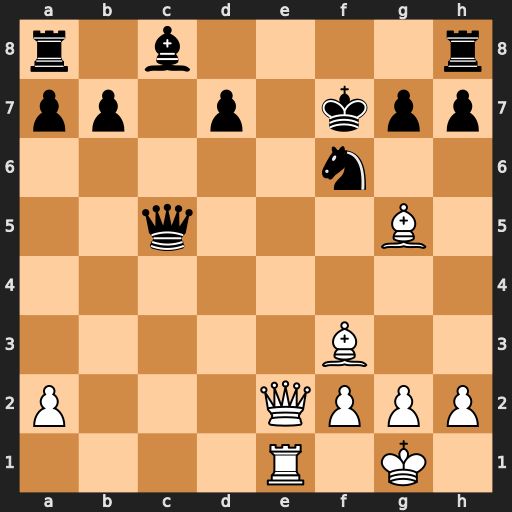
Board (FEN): r1b4r/pp1p1kpp/5n2/2q3B1/8/5B2/P3QPPP/4R1K1
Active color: w
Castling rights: -
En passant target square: -
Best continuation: Bh5+ g6 Bxf6 Kxf6 Qb2+